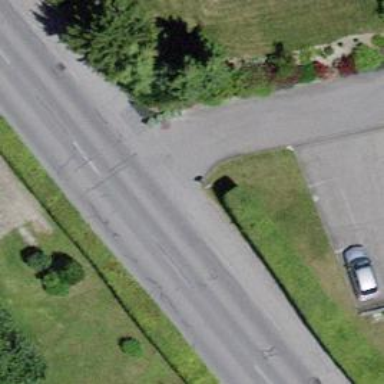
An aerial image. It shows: Asphalt road in residential area.